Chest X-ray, PA view. Patient: 50 years old, sex M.
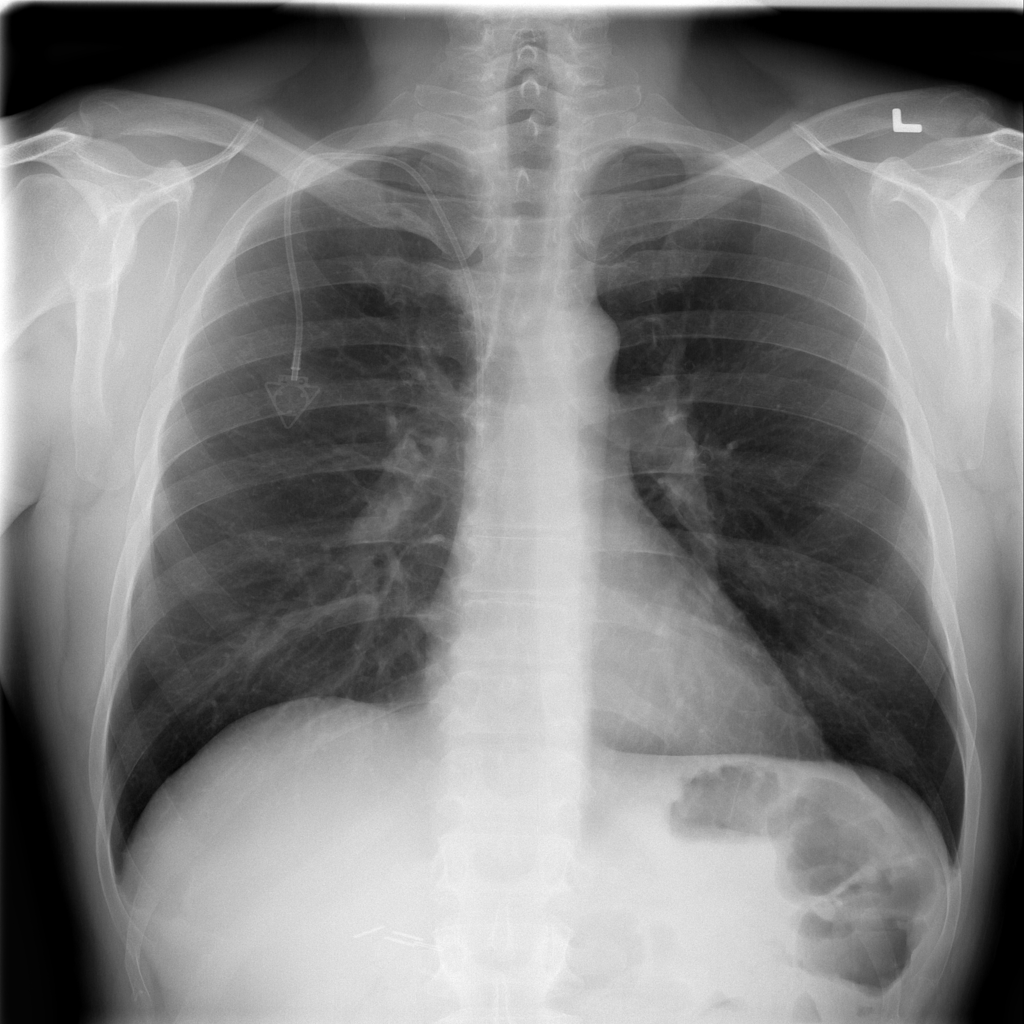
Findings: No Finding